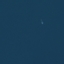
Label: SeaLake